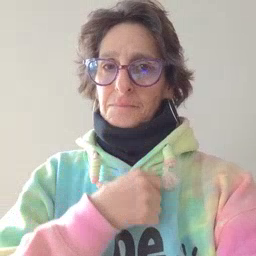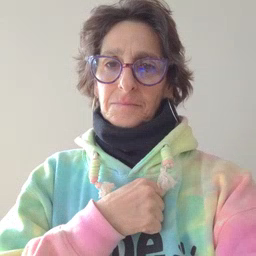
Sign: clown